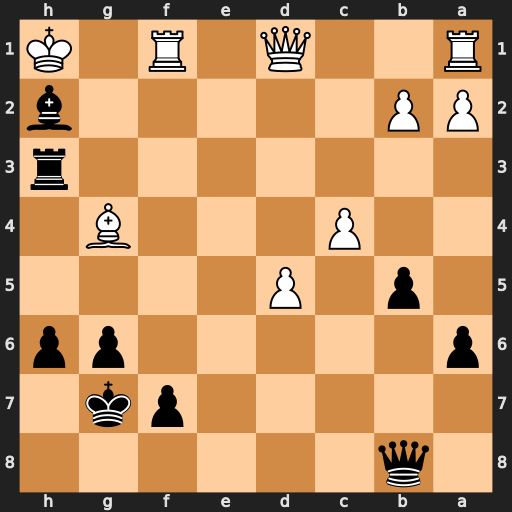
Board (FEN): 1q6/5pk1/p5pp/1p1P4/2P3B1/7r/PP5b/R2Q1R1K
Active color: b
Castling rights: -
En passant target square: -
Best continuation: Bg1+ Kxg1 Qh2#